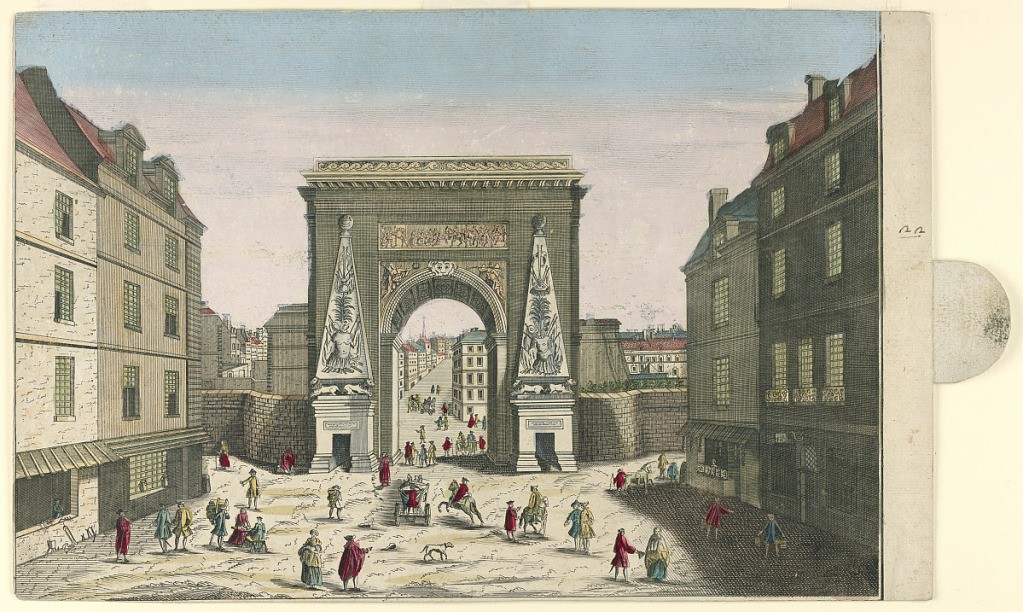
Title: Peep-Show Print
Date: mid-18th century
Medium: Engraving and brush and wash on paper
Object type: Print
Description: Peep-show print